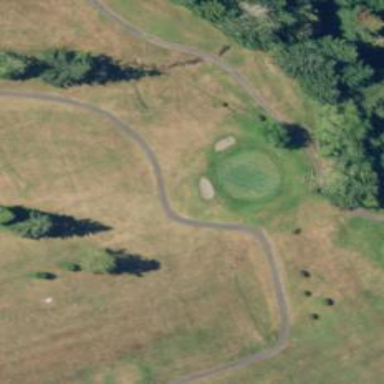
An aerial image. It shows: Golf cartpath that is also road path.